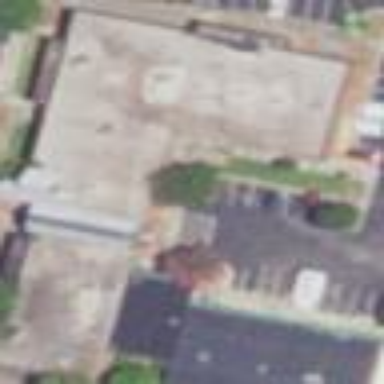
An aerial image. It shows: Commercial building.